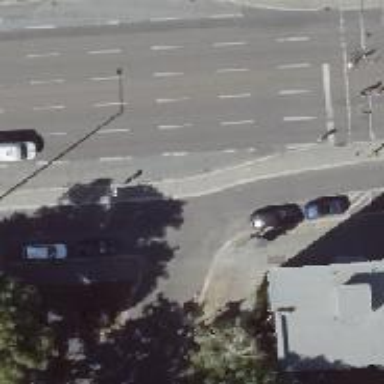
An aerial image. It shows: Residential road with parallel parking lane on the left side. The road has asphalt surface.